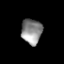
Tissue: lung
Cell type: Fibroblasts
Senescence score: 0.2348
Nuclear area (px): 507
Mean DAPI intensity: 139.562